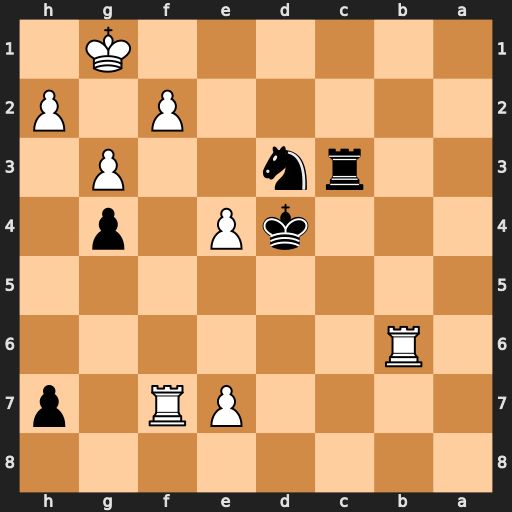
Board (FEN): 8/4PR1p/1R6/8/3kP1p1/2rn2P1/5P1P/6K1
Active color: b
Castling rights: -
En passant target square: -
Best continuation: Rc1+ Kg2 Ne1+ Kf1 Nf3+ Ke2 Re1#